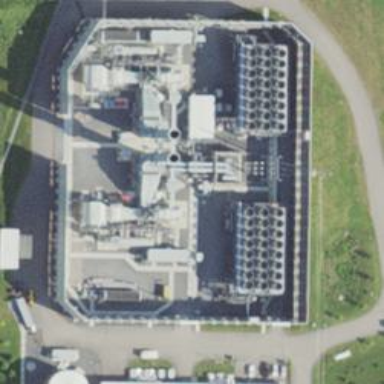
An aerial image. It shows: Gas turbine generator powered by gas.